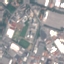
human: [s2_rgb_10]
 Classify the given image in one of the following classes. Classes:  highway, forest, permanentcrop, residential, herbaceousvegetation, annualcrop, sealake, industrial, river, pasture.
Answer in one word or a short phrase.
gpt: Industrial